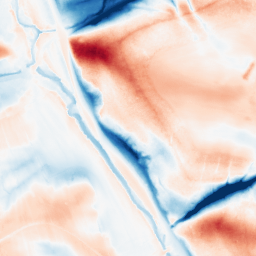
Category: classical
Decomposition family: gaussian_anisotropic
Decomposition parameters: sigma_x: 2
sigma_y: 20
Upsampling method: sinc_blackman
Upsampling parameters: scale: 2
kernel_size: 16
Upsampling scale: 2